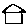
Label: house